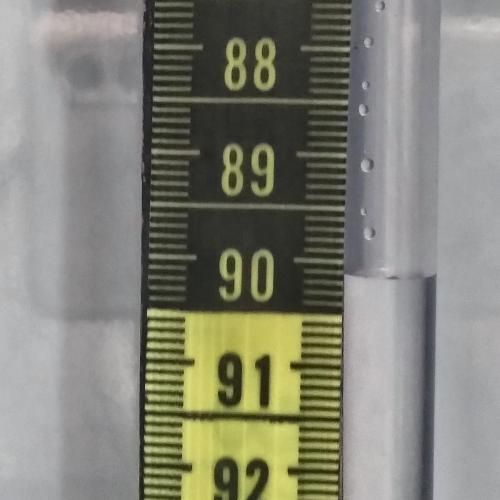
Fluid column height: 90.1 cm